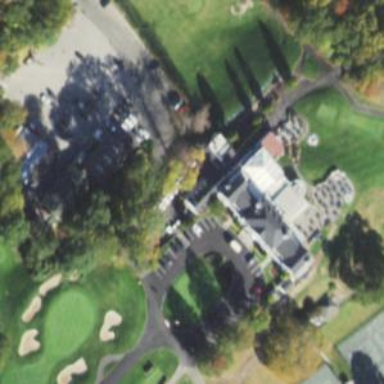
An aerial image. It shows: Path for golf carts.